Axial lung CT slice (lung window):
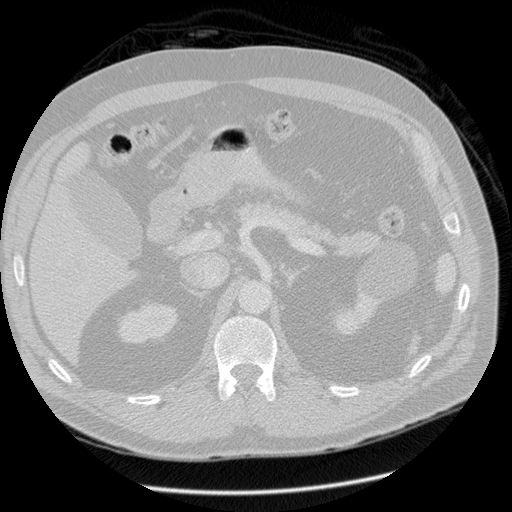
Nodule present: no